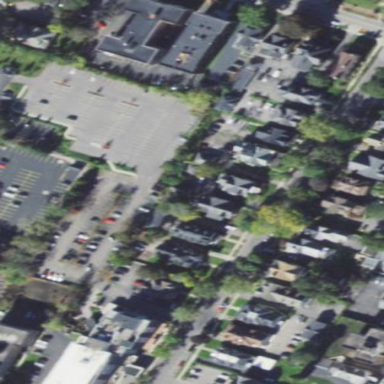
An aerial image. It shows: Parking area with asphalt surface.